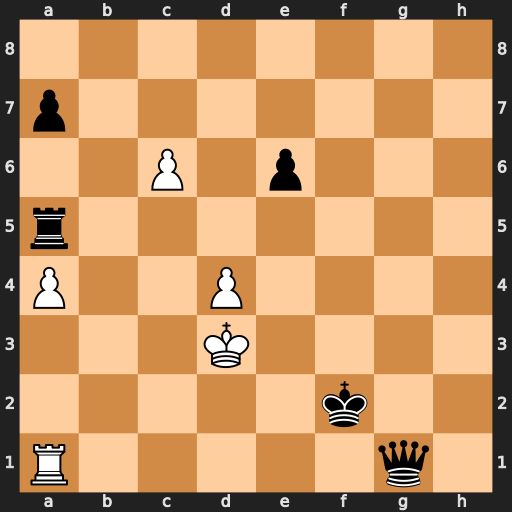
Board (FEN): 8/p7/2P1p3/r7/P2P4/3K4/5k2/R5q1
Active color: w
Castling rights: -
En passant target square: -
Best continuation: Rxg1 Kxg1 c7 Rg5 c8=Q